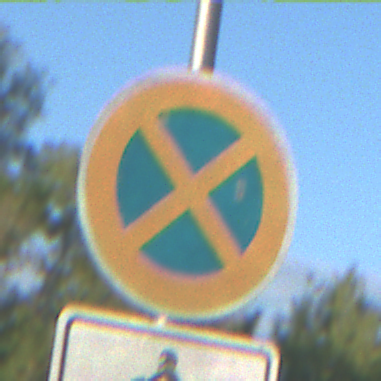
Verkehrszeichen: AbsolutesHalteverbot
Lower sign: HinweisDurchSinnbild18
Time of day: MorningAfternoon
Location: Outdoor (Nature)
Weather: Clear
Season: NotSpecified
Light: Natural